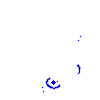
Particle: kaon